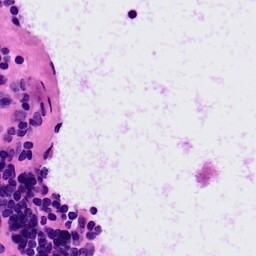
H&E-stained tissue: LymphNode